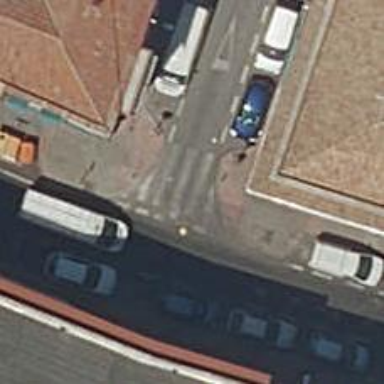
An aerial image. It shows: Asphalt footway with uncontrolled crossing and markings.